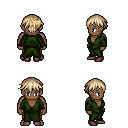
a pixel art fantasy rpg character, male body template, human, dark skin, green robe, red pants, white blonde short bangs hairstyle, maroon shoes, four views (front, back, left, right), 2x2 character sprite sheet, small pixel art, hard edges, no anti-aliasing